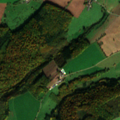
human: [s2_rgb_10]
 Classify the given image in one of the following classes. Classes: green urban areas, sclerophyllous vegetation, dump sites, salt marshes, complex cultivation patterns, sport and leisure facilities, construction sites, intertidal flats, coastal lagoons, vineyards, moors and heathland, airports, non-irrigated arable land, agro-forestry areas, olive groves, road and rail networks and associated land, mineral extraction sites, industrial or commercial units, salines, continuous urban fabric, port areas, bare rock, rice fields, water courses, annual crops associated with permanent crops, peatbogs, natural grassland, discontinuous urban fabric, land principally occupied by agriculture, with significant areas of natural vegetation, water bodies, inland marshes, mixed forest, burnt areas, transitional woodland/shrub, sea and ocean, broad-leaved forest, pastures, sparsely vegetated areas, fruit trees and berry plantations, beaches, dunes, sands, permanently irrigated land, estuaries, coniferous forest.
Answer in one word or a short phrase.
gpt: non-irrigated arable land, pastures, land principally occupied by agriculture, with significant areas of natural vegetation, broad-leaved forest